Current action and preconditions to check: trajectory_clear

Your task: For each precondition in the list above, predict whether it will hold at this action.

Consider the current scene as observed from the mobile robot's camera, and analyze the predicted future states of all dynamic agents (e.g., people, animals, vehicles, or any moving entities) within the NEXT SECOND.

IMPORTANT: Only answer "very likely" if you are absolutely certain—based on strong, clear evidence—that a dynamic agent will violate the precondition in the predicted future state. Do NOT answer "very likely" for unlikely, ambiguous, or low-probability risks.

Ask yourself for each precondition: Is there a high probability, with clear and convincing evidence, that the predicted future states of any dynamic agent will interfere with the predicted future state of the currently executing action within the NEXT SECOND, causing that precondition to fail?

Assess the risk level based on these predictions. Use "likely" or "very likely" if motions create a clear risk of interference.

Use "neutral" or "improbable" if agents are nearby but their predicted paths are clearly diverging or non-conflicting.

Failure Risk Categories: "very improbable", "improbable", "neutral", "likely", "very likely"

Answer Format: Output ONLY the probability_of_failure value from these categories: "very improbable", "improbable", "neutral", "likely", "very likely"

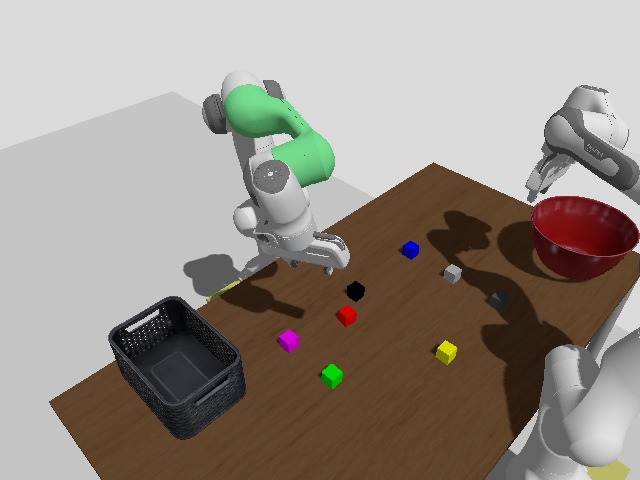

Answer: very improbable